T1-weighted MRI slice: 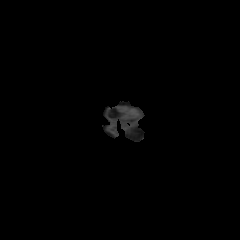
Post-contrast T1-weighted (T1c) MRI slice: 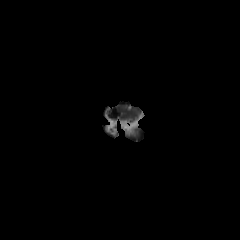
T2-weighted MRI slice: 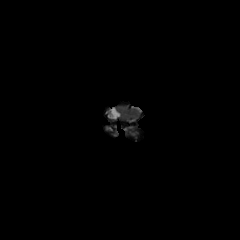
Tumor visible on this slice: no